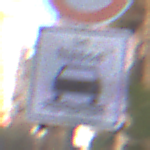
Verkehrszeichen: BeiNaesse
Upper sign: Geschwindigkeit120
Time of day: MorningAfternoon
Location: Outdoor (Urban)
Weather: Clear
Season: NotSpecified
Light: Natural